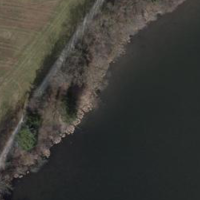
EUNIS habitat code: 52
Species observed at this site:
Cardamine pratensis